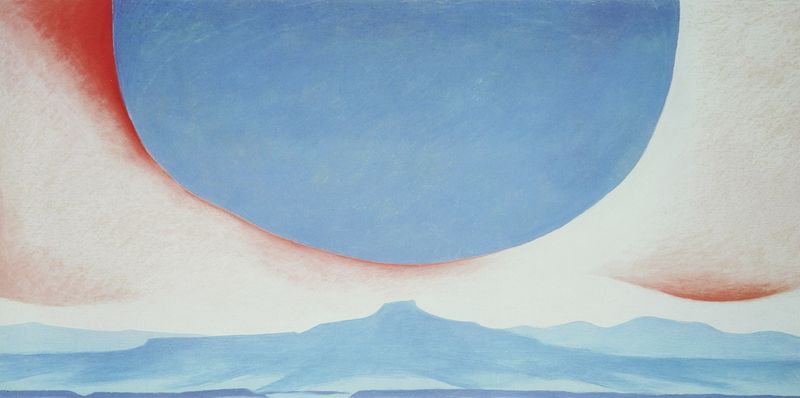
Titel: Pedernal
Künstler: Georgia O'Keeffe
Institution: Im Besitz der Künstlerin
Schlagwörter: berg, blau, himmel, wasser, weiß, wolken, landschaft, ausschnitt, bewegung, rot, schnee, horizont, hügel, sonne, kreis, rund, wellen, perspektive, abstrakt, berge, gebirge, gipfel, modern, winter, surrealismus, durchblick, organisch, halbkreis, halbrund, keeffe, o'eeffe, o´keeffe